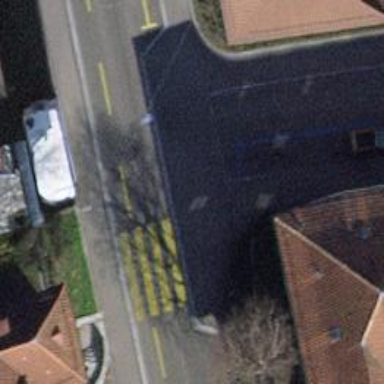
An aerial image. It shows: Unmarked crossing with traffic calming table on the road.